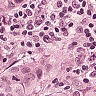
Metastatic tissue present: yes